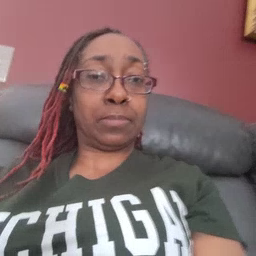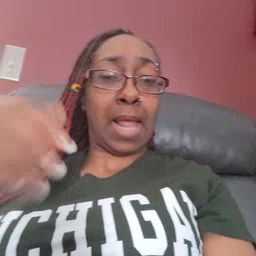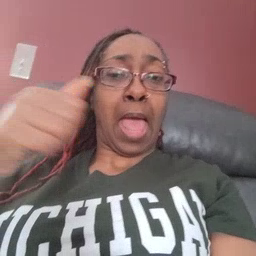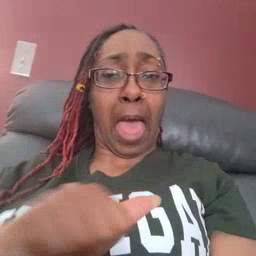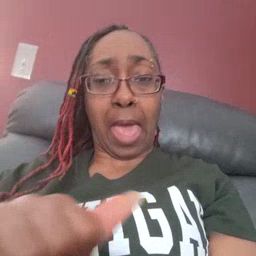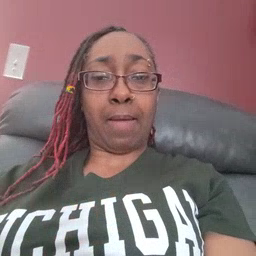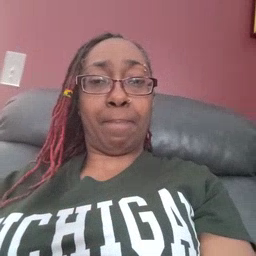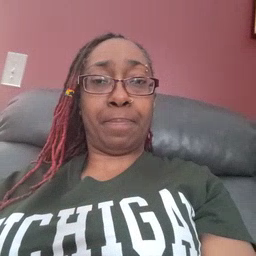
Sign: hide